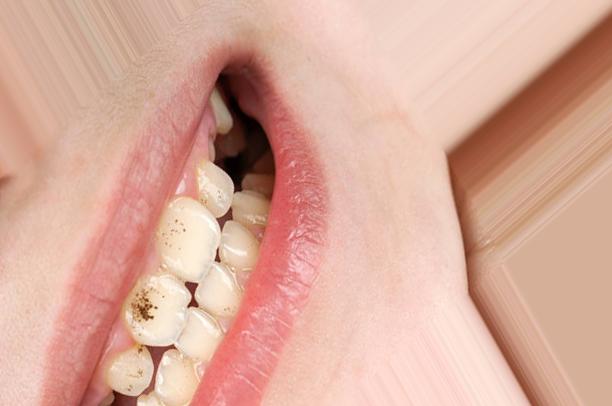
Condition: Tooth Discoloration